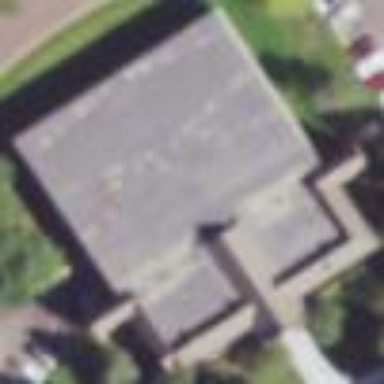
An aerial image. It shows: School building with library.